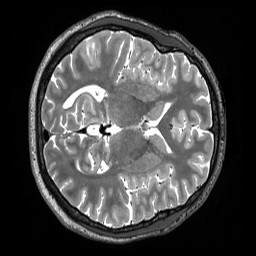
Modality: T2w
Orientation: axial
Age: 24
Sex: male
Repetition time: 3.2 s
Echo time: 0.563 s